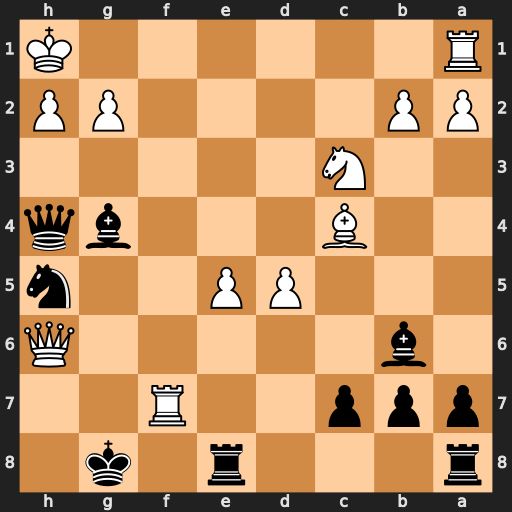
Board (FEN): r3r1k1/ppp2R2/1b5Q/3PP2n/2B3bq/2N5/PP4PP/R6K
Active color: b
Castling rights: -
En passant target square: -
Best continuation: Ng3#